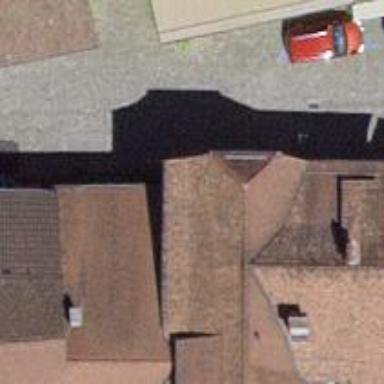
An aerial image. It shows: Footway with cobblestone surface.